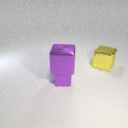
large purple metal cube above small purple metal cube